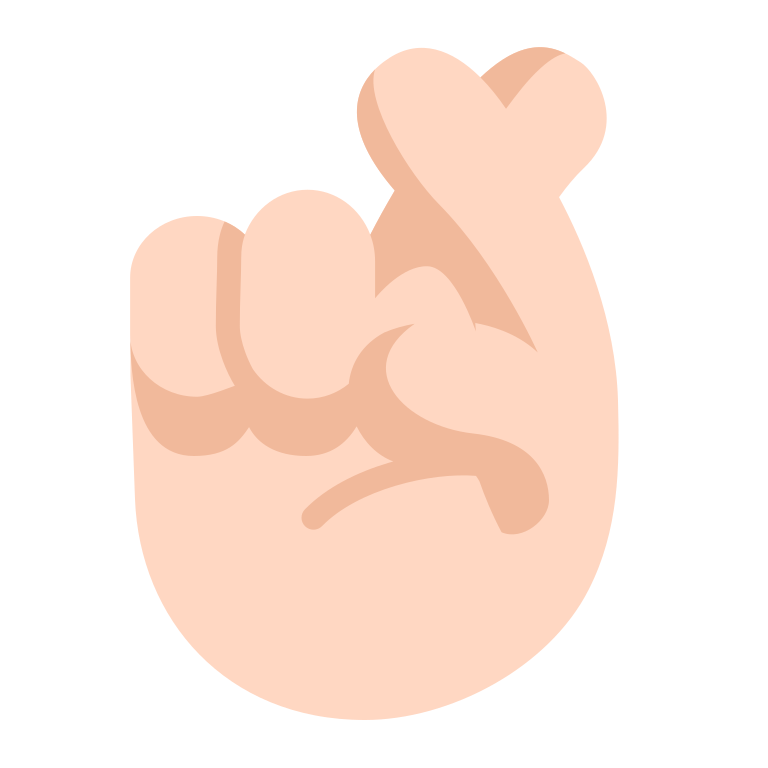
crossed fingers flat light